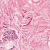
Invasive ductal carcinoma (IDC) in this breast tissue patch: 0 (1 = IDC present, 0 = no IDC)